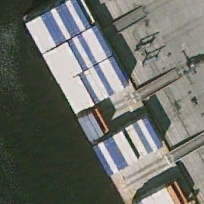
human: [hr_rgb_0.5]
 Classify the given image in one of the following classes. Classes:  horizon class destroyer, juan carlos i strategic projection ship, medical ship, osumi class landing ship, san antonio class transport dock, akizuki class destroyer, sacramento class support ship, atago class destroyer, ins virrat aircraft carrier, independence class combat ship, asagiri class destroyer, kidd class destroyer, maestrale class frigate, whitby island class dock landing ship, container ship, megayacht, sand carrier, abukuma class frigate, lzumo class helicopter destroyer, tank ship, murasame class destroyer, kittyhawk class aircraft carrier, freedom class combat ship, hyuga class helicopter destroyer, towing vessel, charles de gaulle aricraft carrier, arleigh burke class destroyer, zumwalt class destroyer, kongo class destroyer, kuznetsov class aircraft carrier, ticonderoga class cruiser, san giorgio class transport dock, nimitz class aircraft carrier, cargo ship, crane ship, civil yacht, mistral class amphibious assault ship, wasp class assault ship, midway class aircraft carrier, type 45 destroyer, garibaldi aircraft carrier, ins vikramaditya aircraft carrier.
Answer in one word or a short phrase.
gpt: Container ship